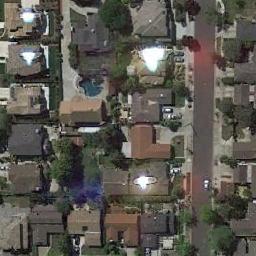
Label: residential